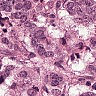
Metastatic tissue present: yes